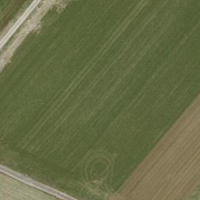
EUNIS habitat code: 52
Species observed at this site:
Motacilla alba